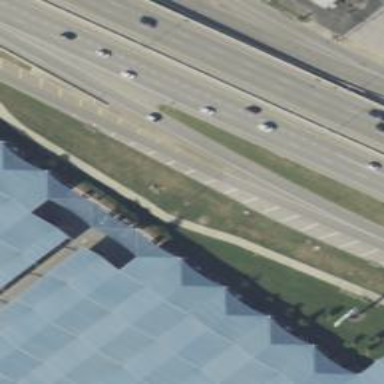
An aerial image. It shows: Trunk link highway with asphalt surface.